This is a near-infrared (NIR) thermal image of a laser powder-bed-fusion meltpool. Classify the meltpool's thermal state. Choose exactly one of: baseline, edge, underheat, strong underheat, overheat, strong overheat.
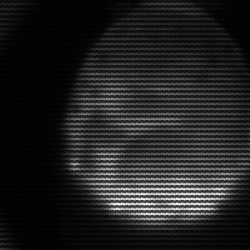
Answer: edge